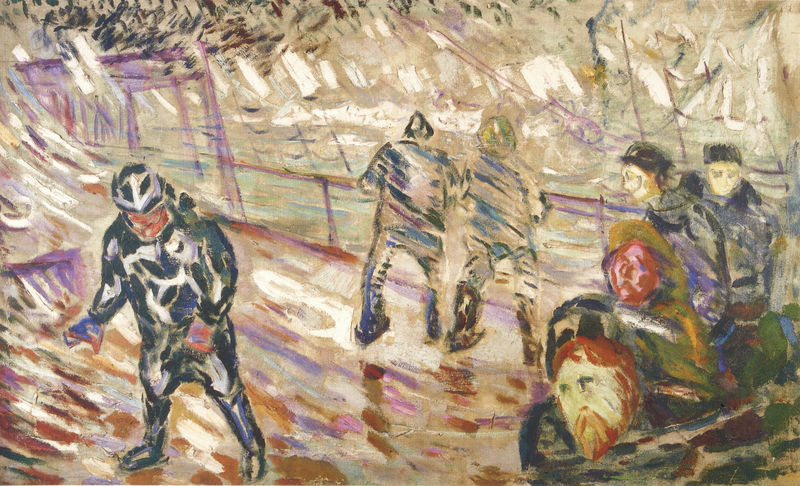
Titel: Schiff im Schneesturm
Künstler: Edvard Munch
Standort: Oslo
Institution: Munch-Museet
Schlagwörter: blau, gewitter, mann, meer, wasser, weiß, gelb, grün, impressionismus, menschen, ufer, frau, haar, hut, hüte, kreide, männer, pastell, schwarz, skizze, eis, rot, zaun, beige, expressionismus, symbolismus, bart, bärte, gesichter, gesicht, kleidung, stehen, öl, deich, kalt, nass, wind, brücke, brüstung, pastos, rosa, boot, küste, schiff, fischer, segelschiff, abstrakt, farben, lila, violett, promenade, not, seile, steg, sturm, sturmflut, unwetter, duktus, impressionistisch, festhalten, geländer, langweilig, striche, abstraktion, takelage, regen, pink, rothaarig, munch, kälte, strich, norwegen, entwurf, pinsel, matrosen, stemmen, pastellkreide, nässe, reeling, kapuzen, regenmantel, böhe, landungsbrücke, strichpunkt